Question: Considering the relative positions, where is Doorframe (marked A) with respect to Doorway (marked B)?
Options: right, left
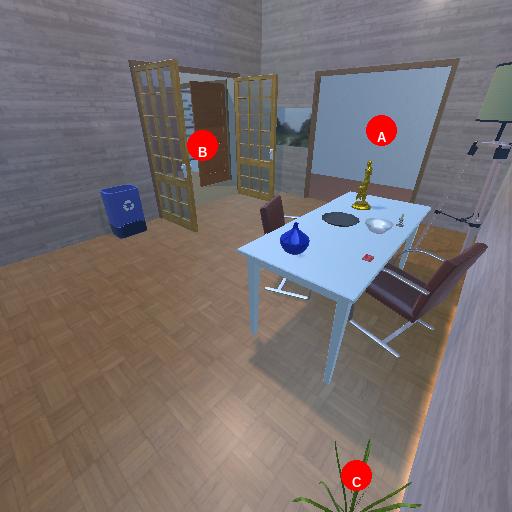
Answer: right